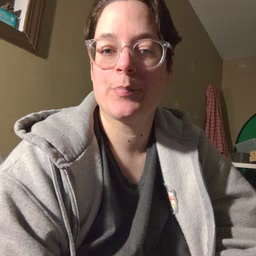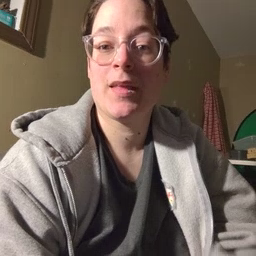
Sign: haveto